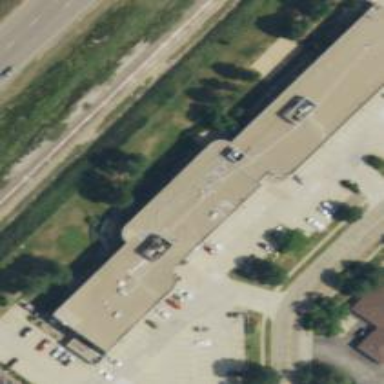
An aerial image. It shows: Office building.